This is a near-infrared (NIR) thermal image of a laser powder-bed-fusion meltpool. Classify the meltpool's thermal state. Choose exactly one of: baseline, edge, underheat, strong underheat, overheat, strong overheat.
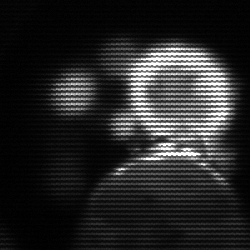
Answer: baseline